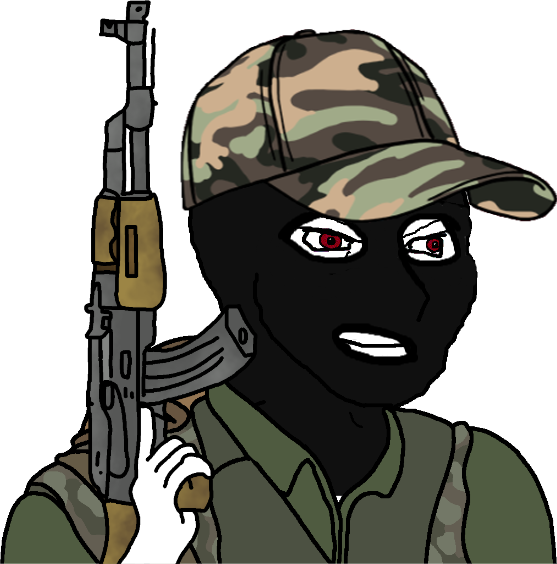
Label: 5_Oomer